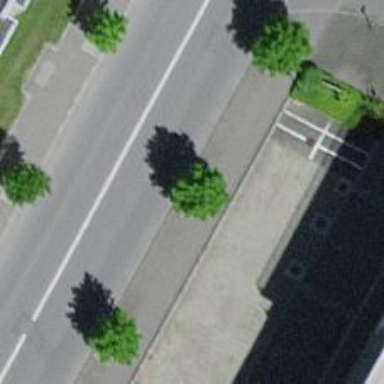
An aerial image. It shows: Avenue lined with broadleaved trees.